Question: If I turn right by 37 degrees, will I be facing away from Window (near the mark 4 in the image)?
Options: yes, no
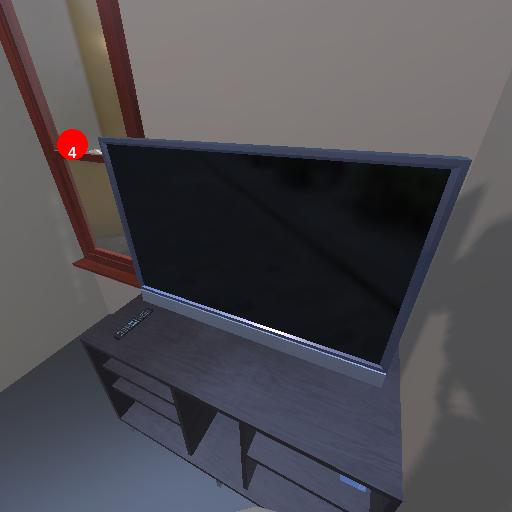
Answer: yes